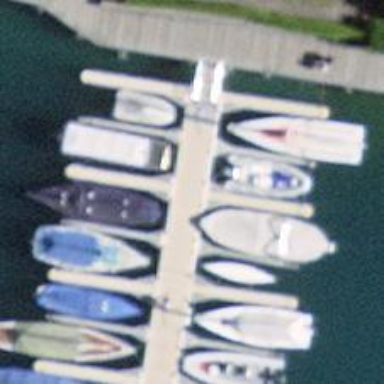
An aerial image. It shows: Man-made pier.